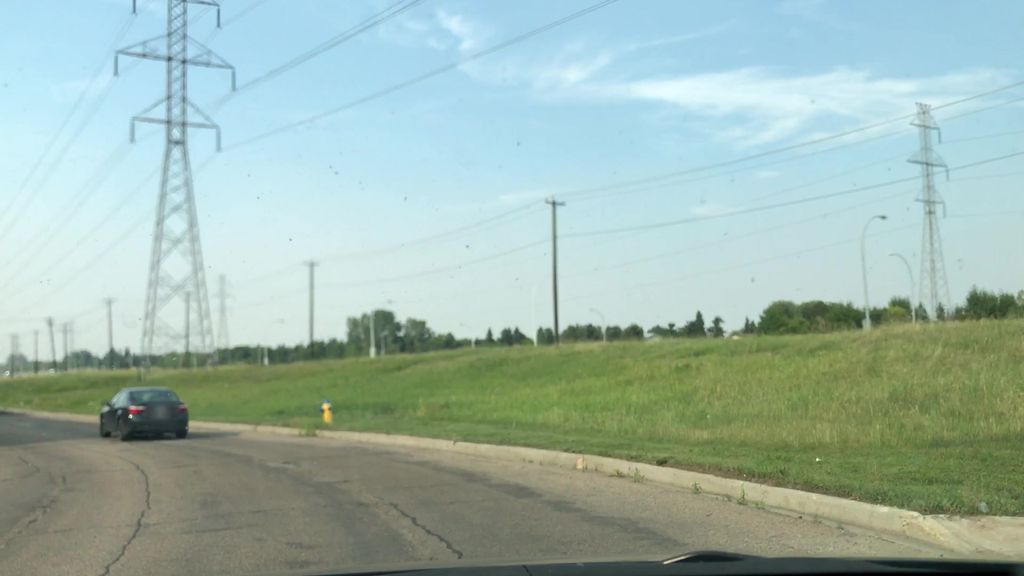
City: edmonton